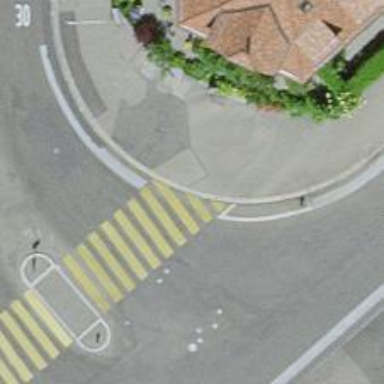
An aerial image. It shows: Kerb serving as barrier.